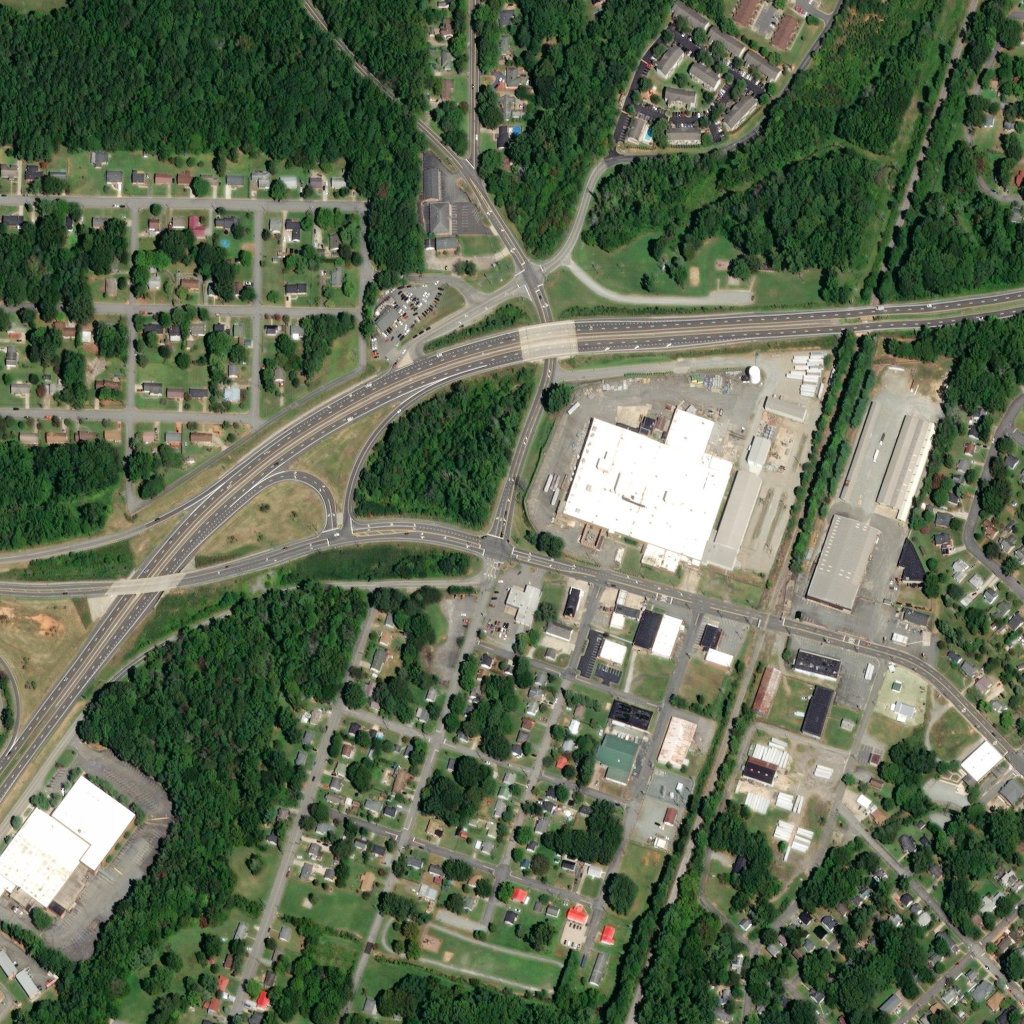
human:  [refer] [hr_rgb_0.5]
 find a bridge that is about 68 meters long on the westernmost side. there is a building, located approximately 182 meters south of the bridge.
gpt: <box>[[11, 56, 17, 58, 0]]</box>

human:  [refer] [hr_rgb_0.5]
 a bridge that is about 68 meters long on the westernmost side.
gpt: <box>[[11, 56, 17, 58, 0]]</box>